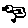
Label: bird